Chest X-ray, PA view. Patient: 27 years old, sex M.
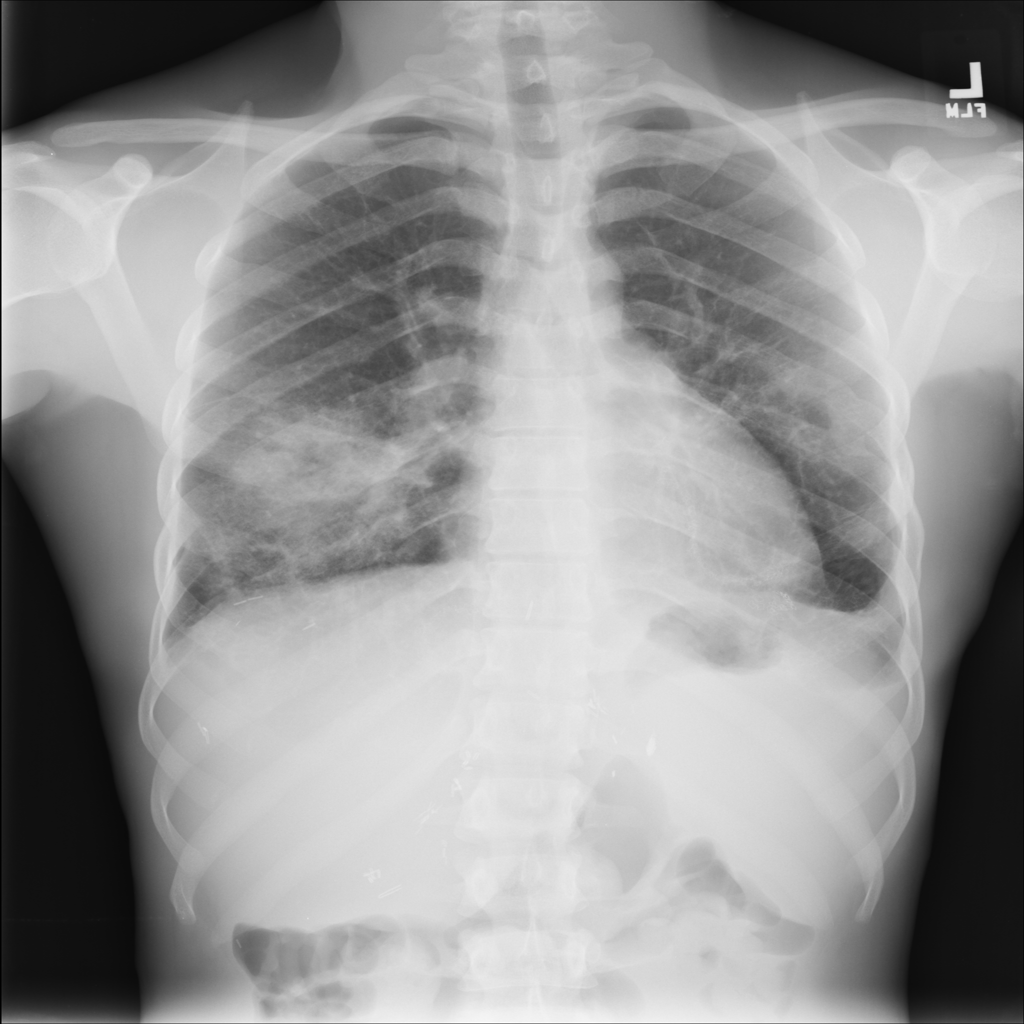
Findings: Consolidation